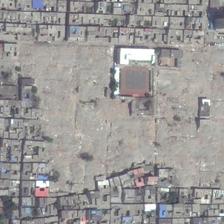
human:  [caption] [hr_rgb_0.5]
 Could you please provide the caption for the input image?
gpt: a square field is surrounded by spare area which is under construction .

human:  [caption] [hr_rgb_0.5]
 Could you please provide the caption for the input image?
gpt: a square playground and much waste land beside .

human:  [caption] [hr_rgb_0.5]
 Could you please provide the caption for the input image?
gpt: a playground in the middle of a bare ground is surroundeded by many small buildings .

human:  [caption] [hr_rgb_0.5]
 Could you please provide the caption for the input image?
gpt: many buildings are around a large piece of bare ground with a small playground .

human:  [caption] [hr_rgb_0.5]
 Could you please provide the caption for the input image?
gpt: a green playground semi-surrounded by white buildings surrounded by a large area of open space .